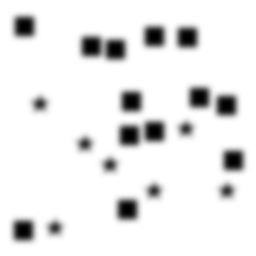
Squares: 13
Triangles: 0
Stars: 7
Total shapes: 20